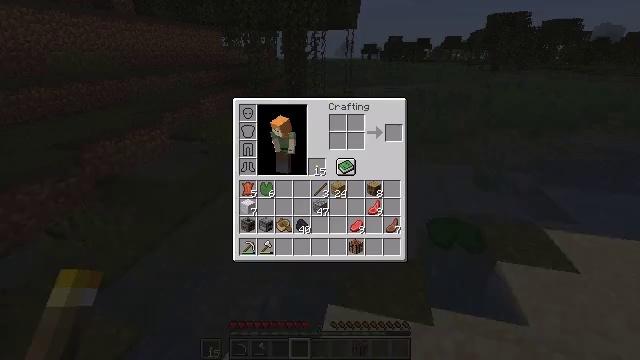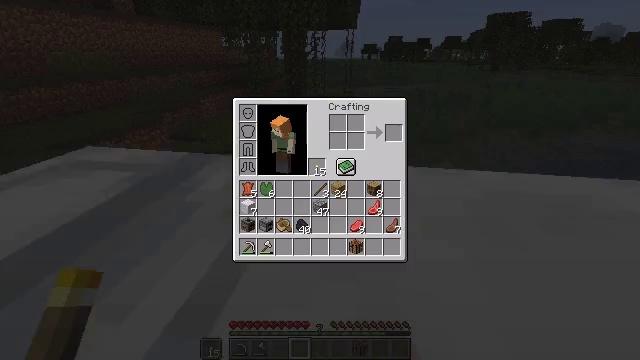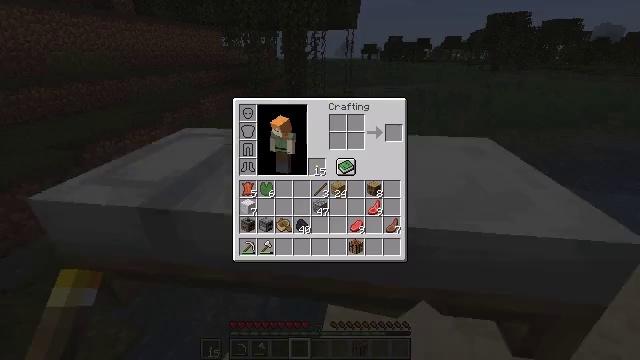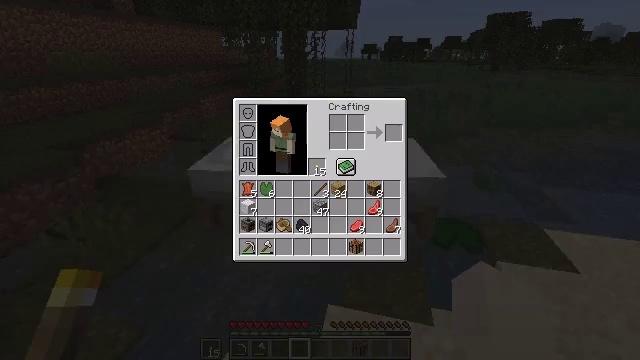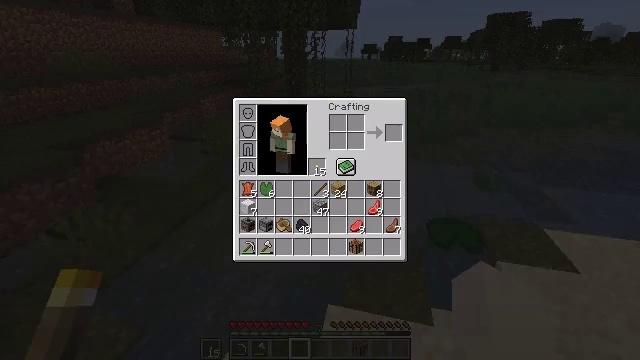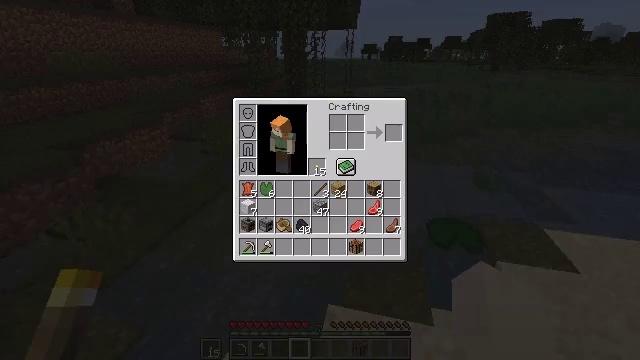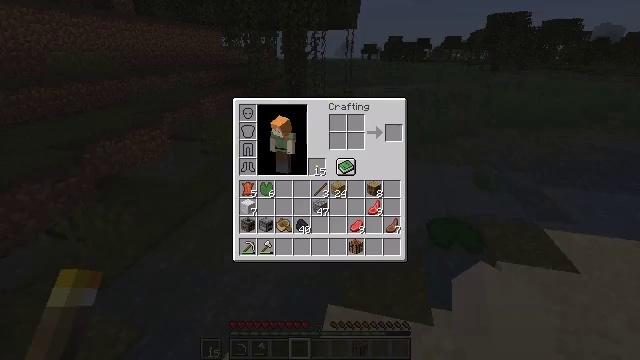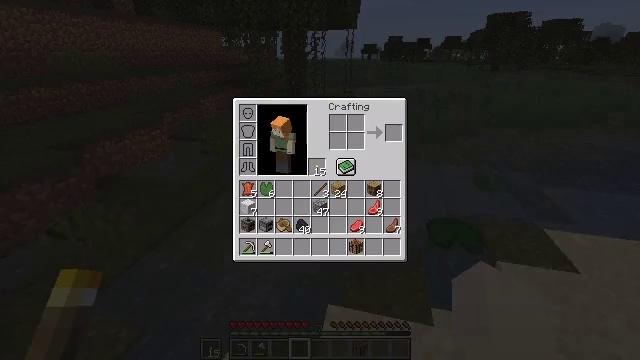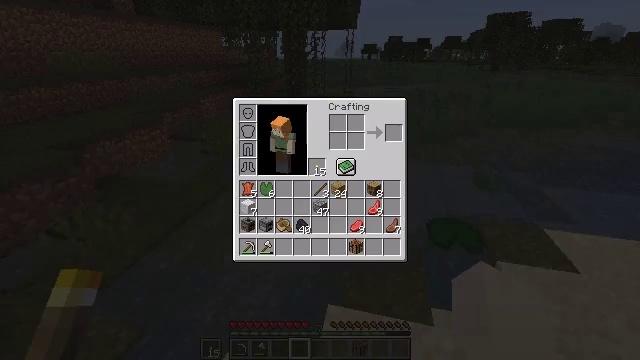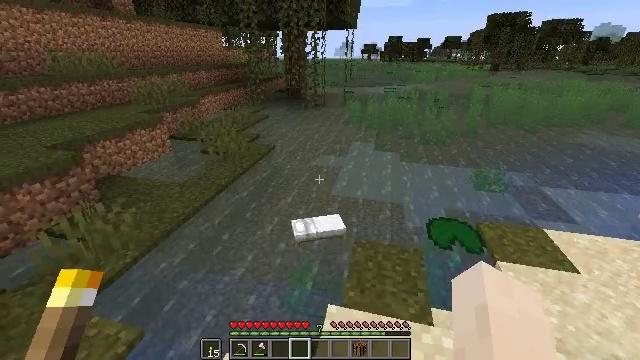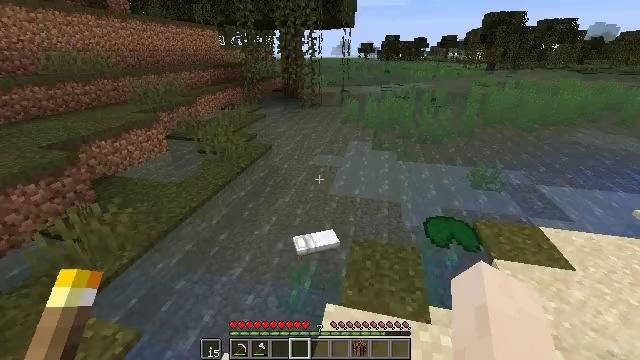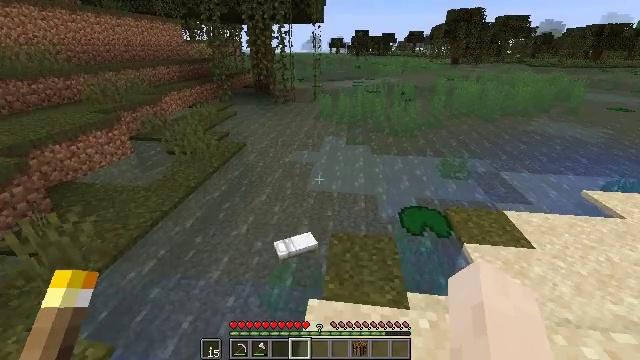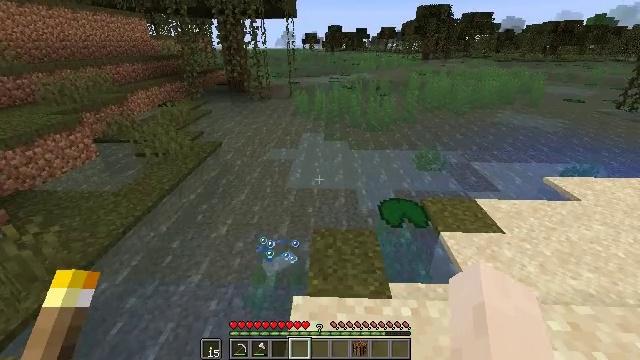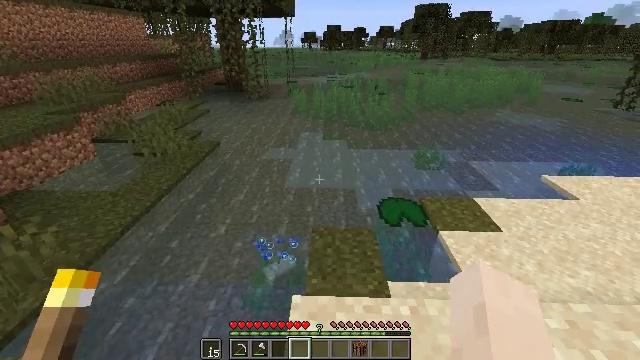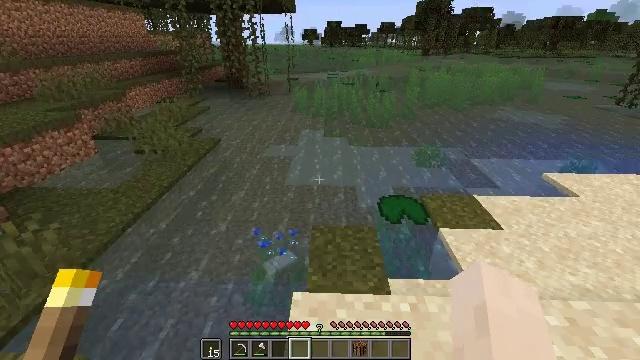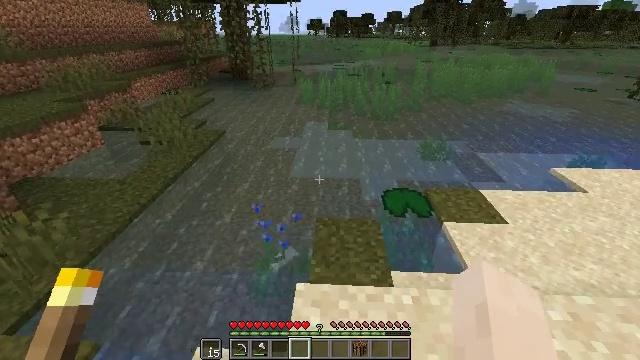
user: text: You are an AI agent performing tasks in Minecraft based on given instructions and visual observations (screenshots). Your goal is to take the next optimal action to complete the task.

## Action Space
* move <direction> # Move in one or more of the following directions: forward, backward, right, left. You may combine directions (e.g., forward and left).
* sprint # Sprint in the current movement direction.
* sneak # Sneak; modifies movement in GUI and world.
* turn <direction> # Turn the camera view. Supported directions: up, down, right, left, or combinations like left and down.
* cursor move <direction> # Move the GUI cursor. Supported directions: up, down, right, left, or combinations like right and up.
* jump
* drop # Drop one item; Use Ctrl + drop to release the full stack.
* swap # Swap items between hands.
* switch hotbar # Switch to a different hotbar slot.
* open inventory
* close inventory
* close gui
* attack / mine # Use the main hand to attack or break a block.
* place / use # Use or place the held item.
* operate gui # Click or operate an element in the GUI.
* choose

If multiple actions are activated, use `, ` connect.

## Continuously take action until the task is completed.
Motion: motion action
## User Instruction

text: Drop a lily pad.
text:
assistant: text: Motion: open gui
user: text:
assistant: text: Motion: no_op
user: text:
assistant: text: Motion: no_op
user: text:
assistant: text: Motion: no_op
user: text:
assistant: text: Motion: cursor move right
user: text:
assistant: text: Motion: cursor move right
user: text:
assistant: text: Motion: no_op
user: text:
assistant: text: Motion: no_op
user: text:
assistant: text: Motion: no_op
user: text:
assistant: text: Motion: close gui
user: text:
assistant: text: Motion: turn right
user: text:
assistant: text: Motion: turn right
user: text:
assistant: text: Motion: no_op
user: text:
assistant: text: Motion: no_op
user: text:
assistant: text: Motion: turn left and down
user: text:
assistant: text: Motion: move forward, turn left and down
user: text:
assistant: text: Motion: move forward, turn left and down
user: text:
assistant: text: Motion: move forward, turn left and down
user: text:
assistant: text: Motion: move forward, turn left and down
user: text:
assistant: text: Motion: move forward, turn down
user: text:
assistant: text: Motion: move forward, turn down
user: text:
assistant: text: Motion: move forward
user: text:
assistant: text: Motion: move forward
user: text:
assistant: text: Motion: move forward
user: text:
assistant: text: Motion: move forward
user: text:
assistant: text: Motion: move forward, turn left
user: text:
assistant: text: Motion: move forward, turn left
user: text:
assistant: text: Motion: move forward, turn left and up
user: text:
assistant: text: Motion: move forward
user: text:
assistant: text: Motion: move forward